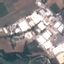
Land use / land cover: Industrial